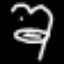
Label: frog